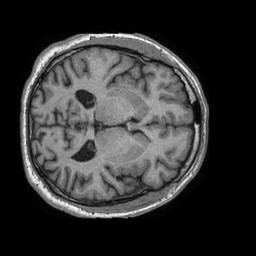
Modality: T1w
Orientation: axial
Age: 47
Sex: male
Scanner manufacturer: philips
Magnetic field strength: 1.5 T
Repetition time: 0.00772 s
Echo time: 0.003566 s